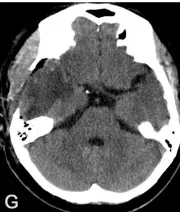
(G) Post-operative CT showed that no nodules with a certain amount of hypodense edematous zone could be found on the right temporal lobe.
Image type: radiology (ct)